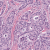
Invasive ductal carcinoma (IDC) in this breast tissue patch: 1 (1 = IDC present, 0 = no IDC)